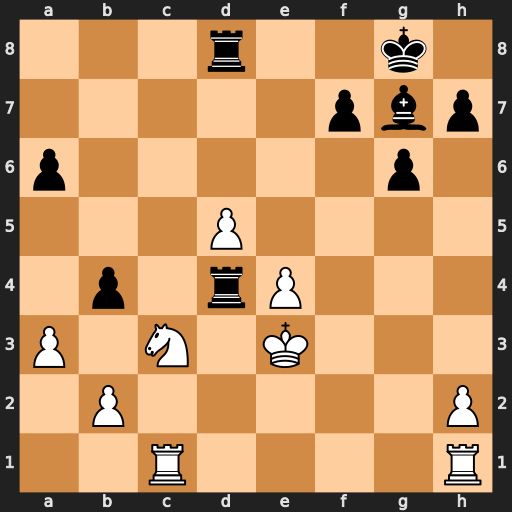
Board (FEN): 3r2k1/5pbp/p5p1/3P4/1p1rP3/P1N1K3/1P5P/2R4R
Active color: w
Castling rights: -
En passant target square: -
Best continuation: Ne2 R4xd5 exd5